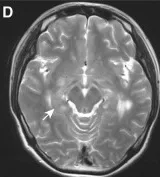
Magnetic Resonance Imaging Findings. At first recurrence, MRI demonstrated multiple lesions in the brain.
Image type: radiology (mri)